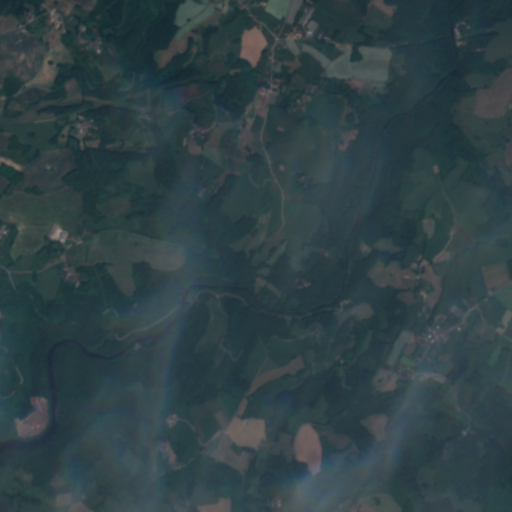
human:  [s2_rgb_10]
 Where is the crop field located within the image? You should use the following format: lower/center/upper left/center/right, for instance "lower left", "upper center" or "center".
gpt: The crop field is located in the upper left of the image.
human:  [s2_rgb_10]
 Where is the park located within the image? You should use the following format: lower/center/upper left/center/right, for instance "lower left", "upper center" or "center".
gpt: The park is located in the center right of the image.
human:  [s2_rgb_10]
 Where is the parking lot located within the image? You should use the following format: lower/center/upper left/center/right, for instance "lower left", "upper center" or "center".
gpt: The parking lot is located in the lower right of the image.
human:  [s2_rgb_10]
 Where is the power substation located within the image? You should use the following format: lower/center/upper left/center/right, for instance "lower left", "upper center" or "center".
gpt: The power substation is located in the upper right of the image.
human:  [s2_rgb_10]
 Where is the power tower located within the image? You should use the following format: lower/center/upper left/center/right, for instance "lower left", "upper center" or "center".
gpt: The power tower is located in the upper of the image.
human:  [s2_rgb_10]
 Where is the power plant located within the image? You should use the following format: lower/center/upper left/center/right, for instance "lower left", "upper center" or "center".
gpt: There is no power plant in the image.